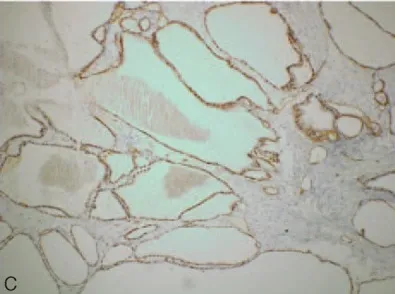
CD34.
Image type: pathology (immunostaining)